Aerial crown-view tile of a tropical tree (Barro Colorado Island, Panama), acquired 20240918:
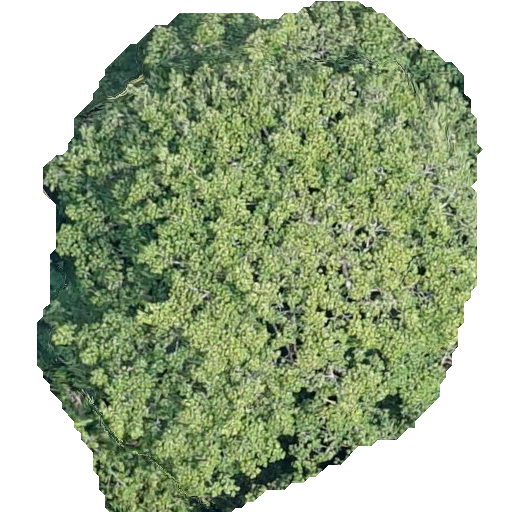
Species: Sterculia apetala
GBIF accepted scientific name: Sterculia apetala
Crown area: 283.553 m²